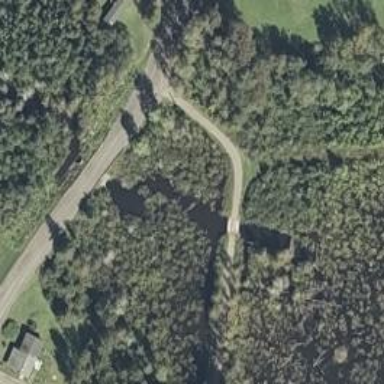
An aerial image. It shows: Abandoned railway track on bridge.